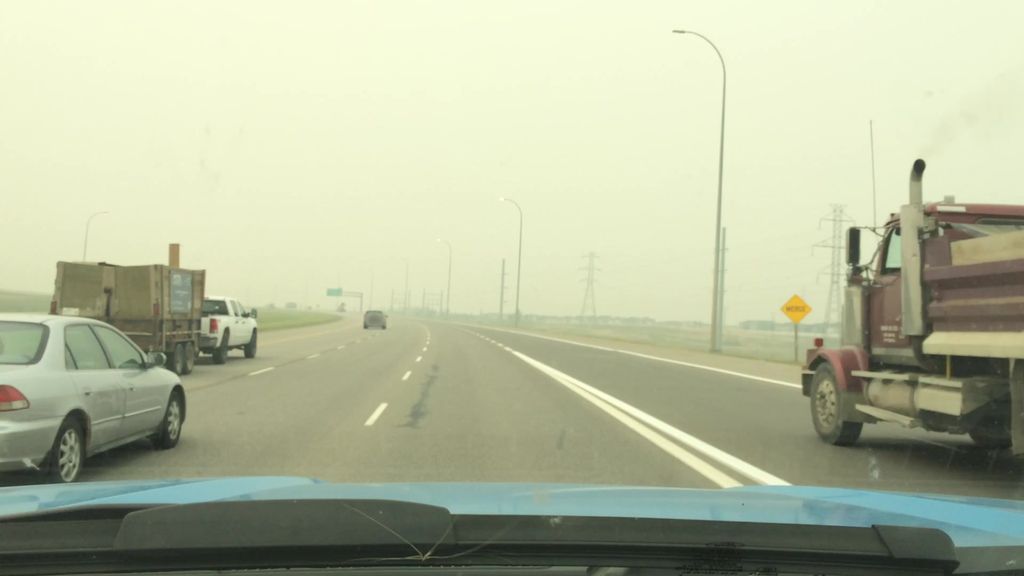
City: calgary